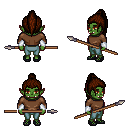
a pixel art fantasy rpg character, female body template, orc, green skin, brown long-sleeve shirt, teal pants, brown long topknot hairstyle, white cloth bracers, ghillies, spear, four views (front, back, left, right), 2x2 character sprite sheet, small pixel art, hard edges, no anti-aliasing